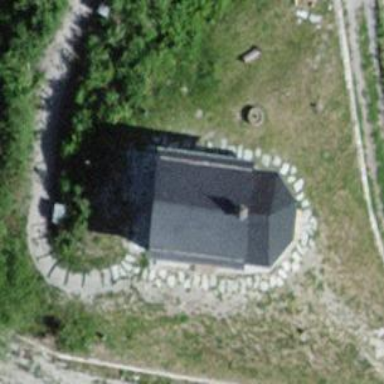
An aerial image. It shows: Chapel building.